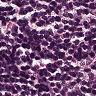
Metastatic tissue present: no